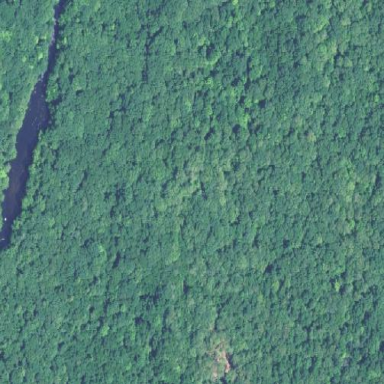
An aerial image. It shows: Nature reserve within woodland area.